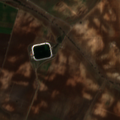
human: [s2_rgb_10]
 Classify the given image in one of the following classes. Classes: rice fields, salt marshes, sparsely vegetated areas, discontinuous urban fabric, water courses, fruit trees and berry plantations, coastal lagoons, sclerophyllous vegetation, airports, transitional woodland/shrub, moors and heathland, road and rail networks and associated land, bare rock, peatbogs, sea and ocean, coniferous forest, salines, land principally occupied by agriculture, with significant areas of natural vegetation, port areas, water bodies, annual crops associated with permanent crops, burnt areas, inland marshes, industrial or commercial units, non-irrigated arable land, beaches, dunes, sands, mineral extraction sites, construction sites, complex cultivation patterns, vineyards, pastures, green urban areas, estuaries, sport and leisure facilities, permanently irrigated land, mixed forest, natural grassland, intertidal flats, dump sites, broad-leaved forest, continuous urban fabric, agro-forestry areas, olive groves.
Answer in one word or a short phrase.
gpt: non-irrigated arable land, olive groves, annual crops associated with permanent crops